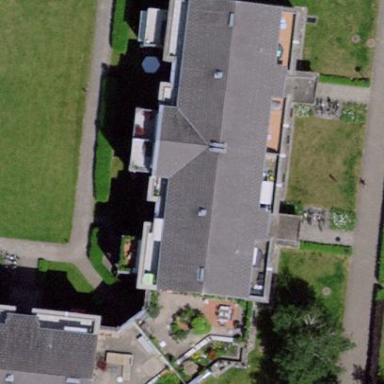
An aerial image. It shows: Gabled-roof building with apartments.